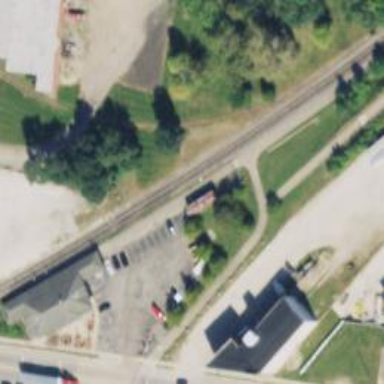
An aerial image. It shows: Preserved railway with siding.